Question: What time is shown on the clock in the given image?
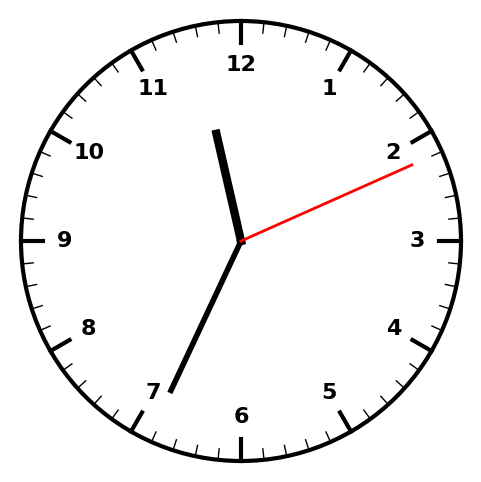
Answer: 11:34:11